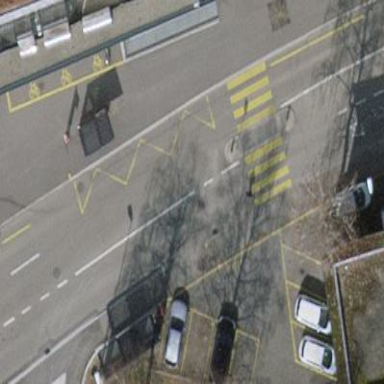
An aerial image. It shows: Asphalt area designated as bus stop.